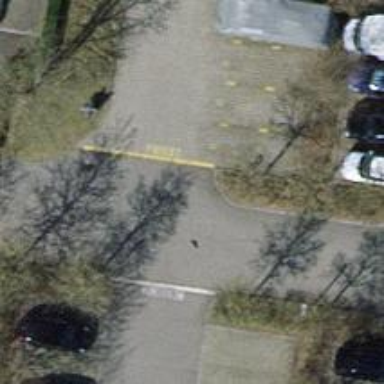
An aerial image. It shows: Parking aisle with paving stones surface.